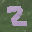
Label: 2